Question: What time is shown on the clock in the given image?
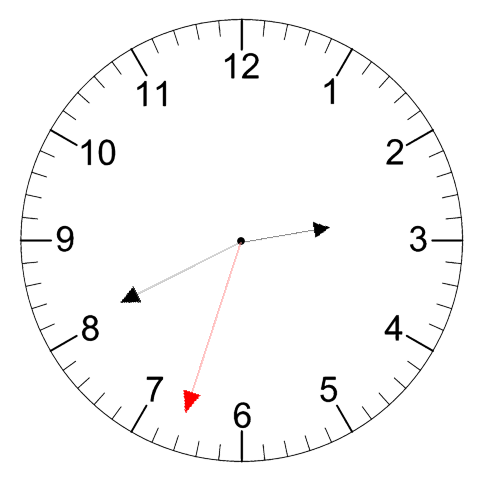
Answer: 02:40:33